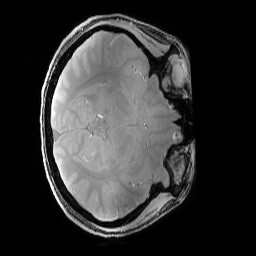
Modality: PDw
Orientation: axial
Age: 25
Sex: female
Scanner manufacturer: siemens
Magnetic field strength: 6.98 T
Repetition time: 1.44 s
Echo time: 0.00252 s